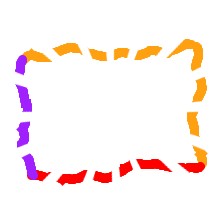
Shape: rectangle